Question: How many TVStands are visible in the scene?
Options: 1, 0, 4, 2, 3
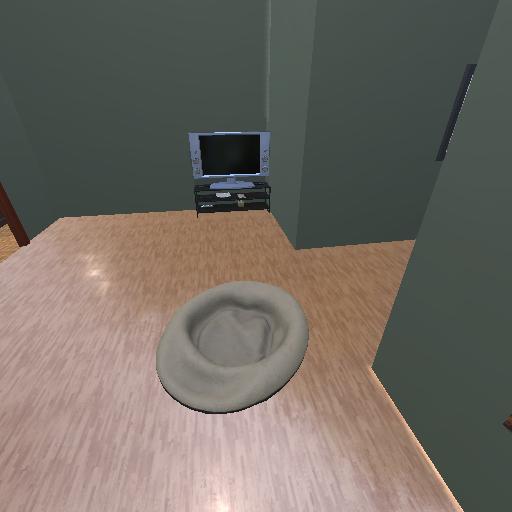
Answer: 1